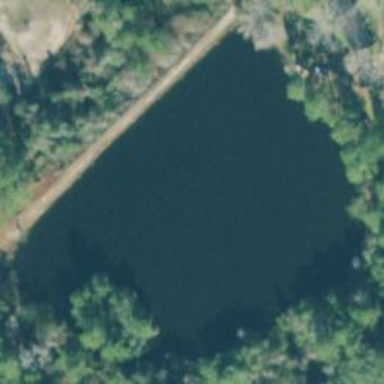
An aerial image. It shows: Reservoir of water.